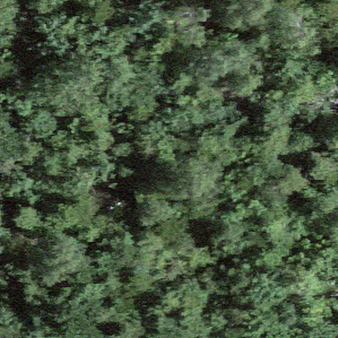
Label: other